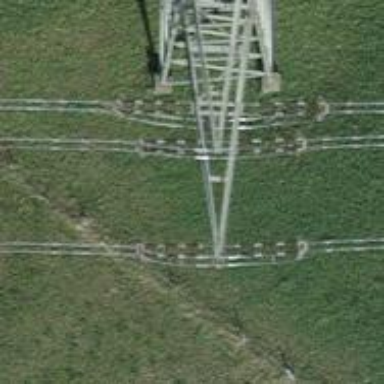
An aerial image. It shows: Power line in the image.